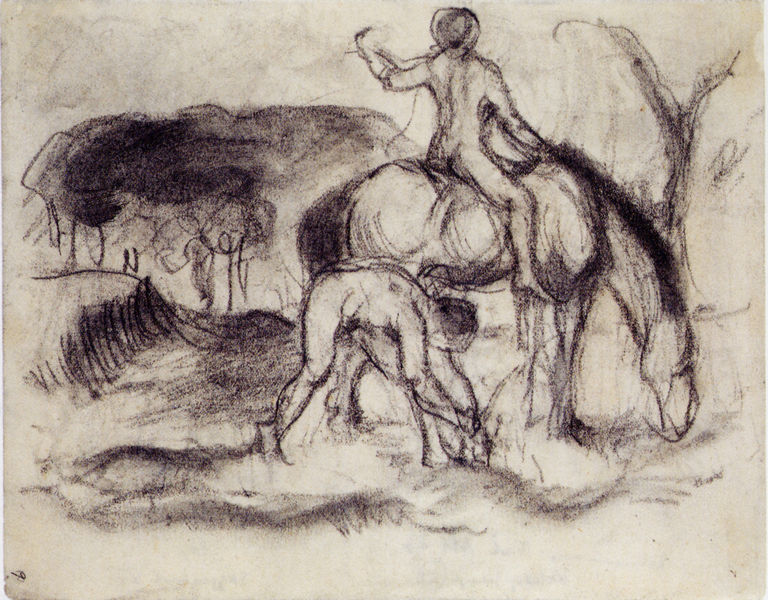
Titel: Landschaft mit nacktem Reiter und sich bückendem Jüngling
Künstler: Franz Marc
Standort: München
Institution: Städtische Galerie im Lenbachhaus
Schlagwörter: akt, baum, körper, mann, nackt, akte, bäume, fluss, landschaft, menschen, frau, grau, hintergrund, männer, rücken, skizze, zeichnung, gras, weg, wiese, wolke, expressionismus, ast, feld, hügel, natur, boden, sitzend, gebeugt, wald, kinder, müller, pferd, pferde, reiter, beine, huf, reiten, reiterin, zügel, pflücken, studie, jungen, graphik, grasen, arbeiter, figuren, hands, hat, men, people, white, women, black, female, figures, grey, jugendstil, lady, old, painting, sit, sitting, woman, looking, two, nackte, bauer, bücken, kohle, idyll, rückenakt, druck, bleistift, entwurf, kohlezeichnung, beugen, wood, flower, horses, man, naked, nude, nudes, nudity, rocks, sky, tree, fressen, spreizen, field, hill, hills, landscape, nature, sun, trees, feet, undeutlich, forest, grass, road, drawing, paper, black and white, hillside, shadow, illustration, sketch, tail, couple, pen, leaning, movement, kandinsky, wave, meadow, pasture, outside, waving, ancient, music, neck, history, plan, ink, draft, art, ground, signature, back, bend, bend over, bent, crop, shoe, study, pencil, draw, hut, animal, legs, lines, degas, farm, farmer, horse, impressionist, shrub, finger, figure, perople, travel, fields, grasend, bodem, coal, gewischt, riding, rough, tale, charcoal, crayon, hoof, shade, hooves, native american, eat, eating, graze, grazing, working, bank, land, blurred, outdoor, kneeling, open, säen, heads, mane, hollow, confusion, leg, practice, bending, pissarro, riders, farming, ride, van gough, pathway, rider, sketchy, two men, plough, plow, horseback, graphite, nake, bent over, dega, sketcy, horse shoe, gestures, charcol, buttocks, old master, crack, collecting, vague, reaching, random, charcole, bauernidylle, over, fohlen, foal, nudr, bareback, roaming, dynamics, godiva, smudging, stooping, blurring, fix, finger paint, farrier, coarse, lady godiva, husbandry